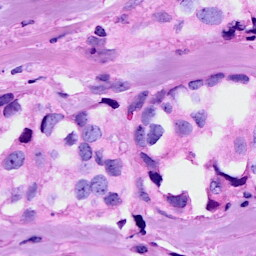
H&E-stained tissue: Breast